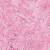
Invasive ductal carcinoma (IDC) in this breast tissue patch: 0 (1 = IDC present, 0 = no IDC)